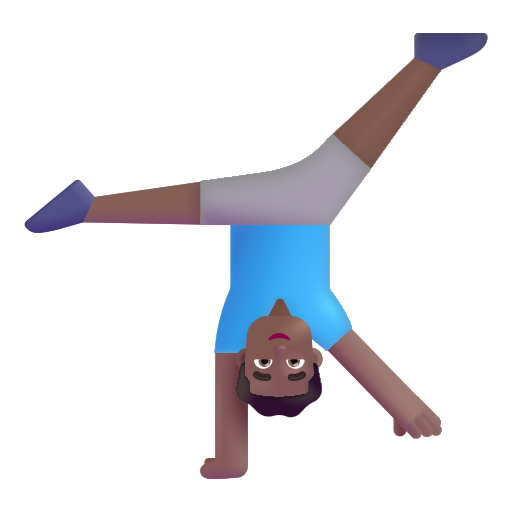
man cartwheeling color  dark